Question: I work with a design team and they want me to implement a photo filter in our iOS app. They've provided me with two files that look pretty much like this image, each with a different variety of colors.

I've been informed that apparently I should be able to open them in Photoshop, compare the differences in the colors, and then apply those differences to filter images in the app. Honestly, I've got no idea where to begin even. I've opened them in photoshop but am not sure what to look for. I know how to apply filters with 'CIFilter', I just don't know what kind of filtering to apply.
Anyone out there at least able to point me in the right direction?
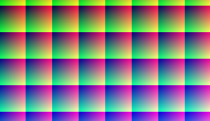
Answer: What they've given you is a 3D Look-up table or LUT. You don't need to involve Photoshop at all in this process other than to examine the LUTs.
It looks like your LUTs are 25x25x40. Each square is 25x25 and there are 8x5=40 squares in your picture. (Actually there are 8x4 = 32 squares and partial squares above and below that. That's kind of weird.) Each 25x25 square has a constant blue value, and the red value varies with the x coordinate and the green varies with the y coordinate.
To use the LUT, you take your (r, g, b) value for each pixel in the input image and look up the new value in the LUT.
So if you have an (R, G, B) value of, say, (128, 52, 215) (assuming 8-bits per channel, so values between 0-255), then you'd need to scale those to be in the ranges of your LUT.
To do that, calculate:
'''
Red: 128 / 255 = x / 25
Green: 52 / 255 = x / 25
Blue: 215 / 255 = x / 40
'''
So you get:
'''
Red = 13
Green = 5
Blue = 34
'''
Now you use those as coordinates in the LUT. You need the square where blue is 34/40ths. That's tricky in your setup since it's not a single long row. Normally, you'd just multiply tile width by number of the tile you want to get the start pixel, but we can't do that here. I recommend reformatting your LUT to work in this way. If you did, you could just multiply 34 * 25 * sizeof(RGB). Once there, you can treat that tile as an image in itself, and look up (x,y) = (13,5). (Which you can do by using 5 * bytesPerRow + 13 * bytesPerPixel.)
You now have the color from the LUT.
There is a CoreImage filter called <URL> that allows you to do something similar, but I've not used it myself.